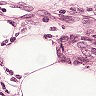
Metastatic tissue present: yes